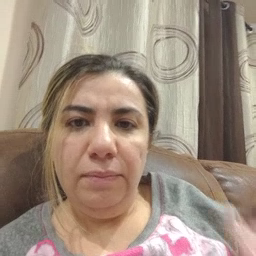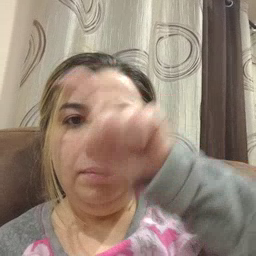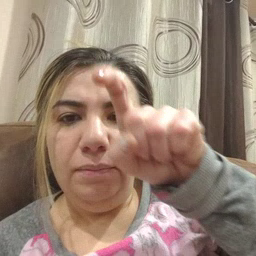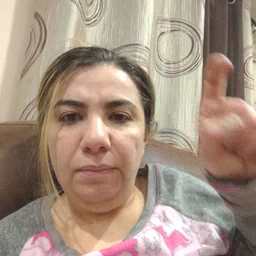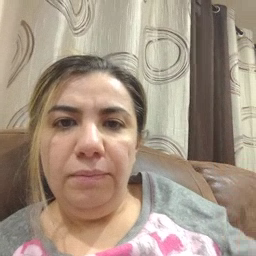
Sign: closet